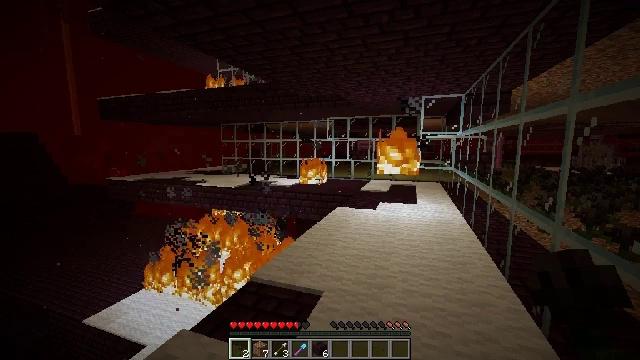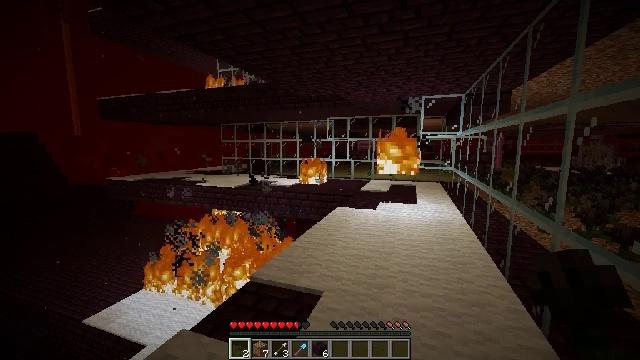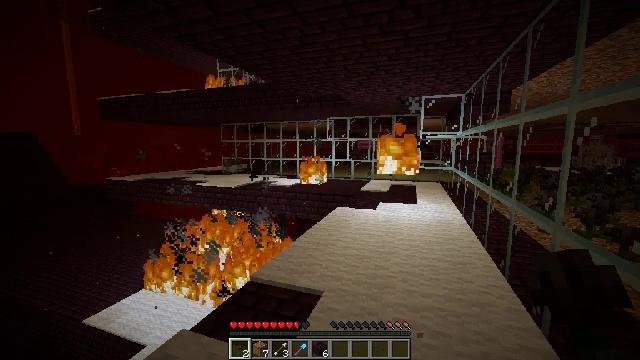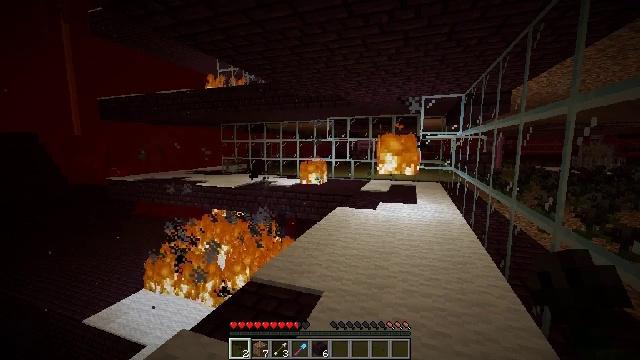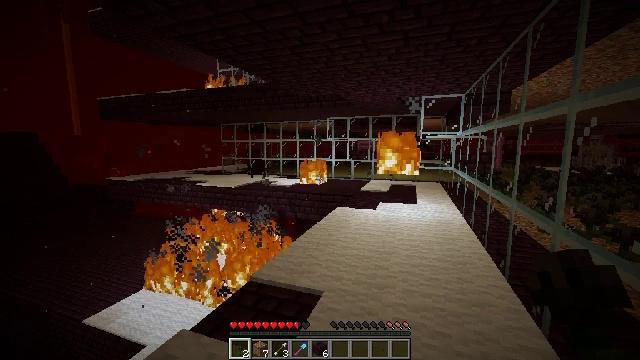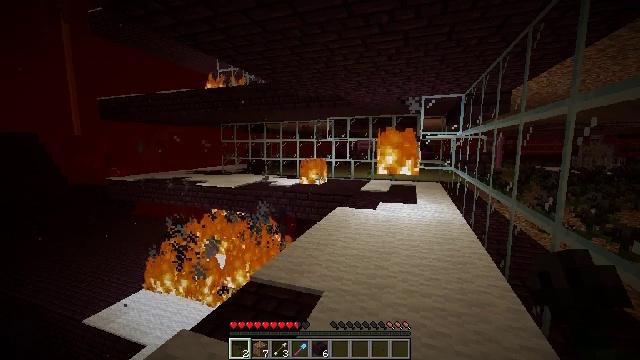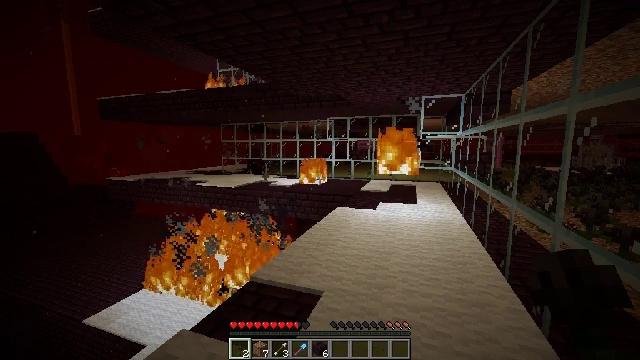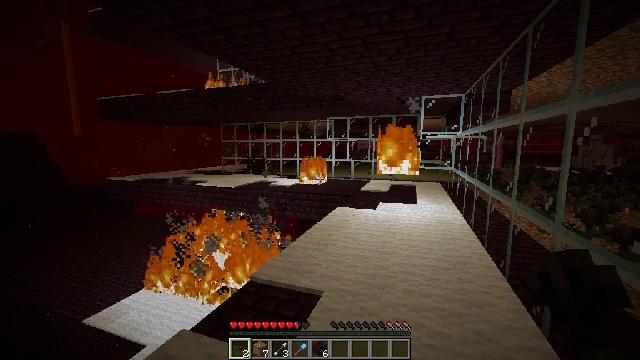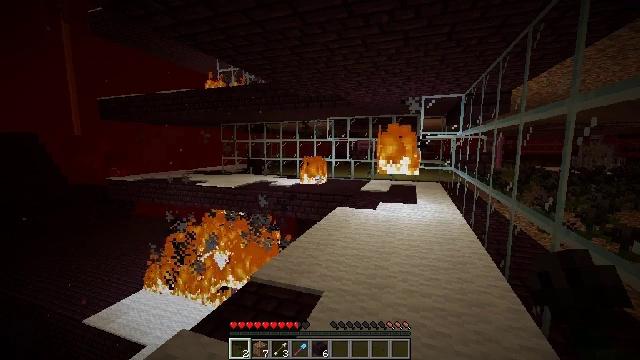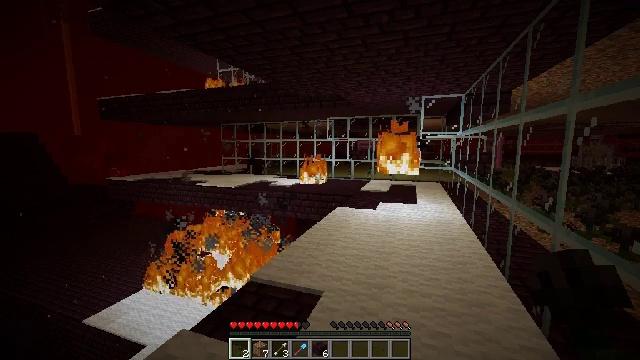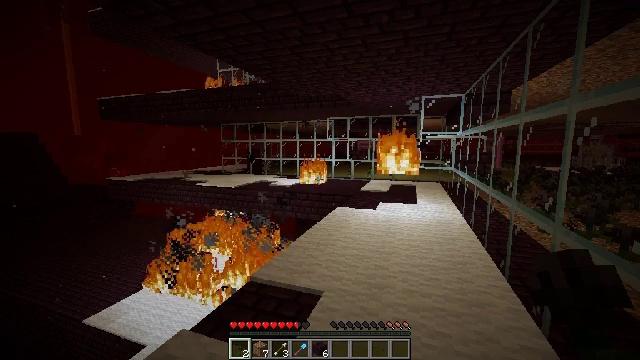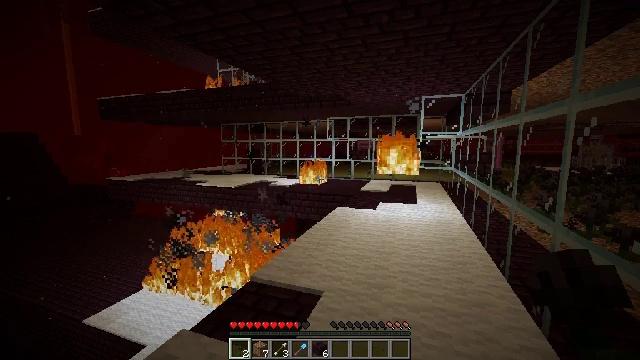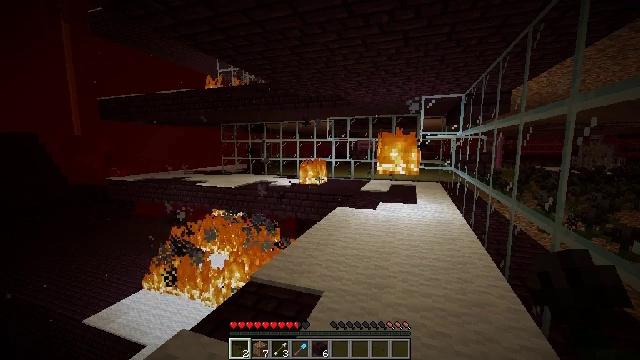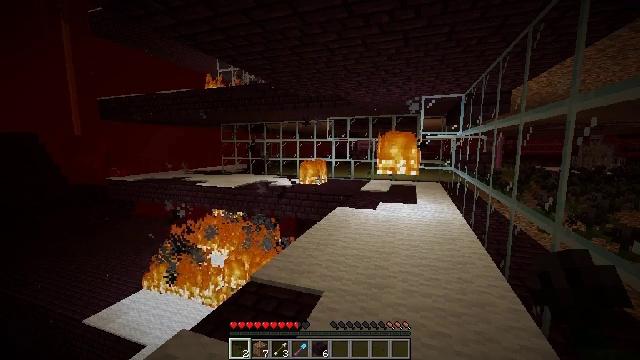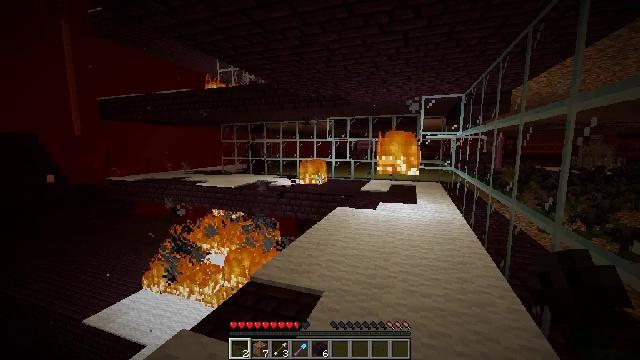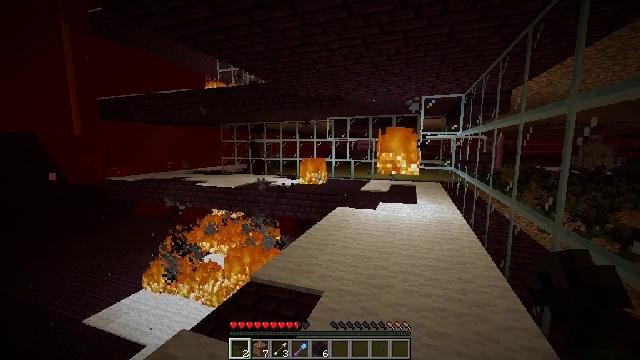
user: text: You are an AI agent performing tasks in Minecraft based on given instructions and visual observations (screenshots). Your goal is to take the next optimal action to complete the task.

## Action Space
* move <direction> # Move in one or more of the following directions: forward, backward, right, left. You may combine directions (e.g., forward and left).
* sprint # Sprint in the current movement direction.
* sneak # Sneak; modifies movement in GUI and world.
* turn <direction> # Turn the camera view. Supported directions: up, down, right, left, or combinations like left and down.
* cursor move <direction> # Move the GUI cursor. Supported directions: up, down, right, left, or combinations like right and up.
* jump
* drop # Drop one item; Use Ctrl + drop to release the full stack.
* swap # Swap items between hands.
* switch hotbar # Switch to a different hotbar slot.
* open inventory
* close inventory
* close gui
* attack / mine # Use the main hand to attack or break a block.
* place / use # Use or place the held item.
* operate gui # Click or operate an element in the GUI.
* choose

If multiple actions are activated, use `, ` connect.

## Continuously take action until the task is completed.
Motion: motion action
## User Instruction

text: Extinguish the fire.
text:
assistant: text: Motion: no_op
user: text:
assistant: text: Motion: no_op
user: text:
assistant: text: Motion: no_op
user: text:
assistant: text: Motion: no_op
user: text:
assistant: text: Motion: no_op
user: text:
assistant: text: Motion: no_op
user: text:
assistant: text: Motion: no_op
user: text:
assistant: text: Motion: no_op
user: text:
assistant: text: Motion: no_op
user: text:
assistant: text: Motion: no_op
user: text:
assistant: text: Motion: no_op
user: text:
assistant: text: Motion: no_op
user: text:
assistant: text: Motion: no_op
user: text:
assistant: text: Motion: no_op
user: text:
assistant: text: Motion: no_op
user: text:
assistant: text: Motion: no_op
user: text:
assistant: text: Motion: no_op
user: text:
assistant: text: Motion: no_op
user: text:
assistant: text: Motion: no_op
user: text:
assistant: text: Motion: no_op
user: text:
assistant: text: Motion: no_op
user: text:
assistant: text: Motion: no_op
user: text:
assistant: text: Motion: no_op
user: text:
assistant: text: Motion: no_op
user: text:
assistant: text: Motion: no_op
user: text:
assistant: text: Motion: no_op
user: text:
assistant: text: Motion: no_op
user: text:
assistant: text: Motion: no_op
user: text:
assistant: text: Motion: no_op
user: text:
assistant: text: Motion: no_op